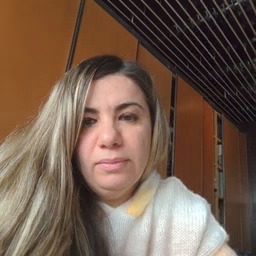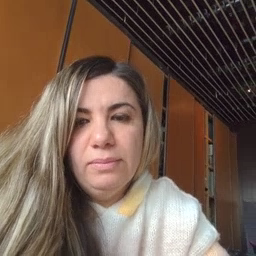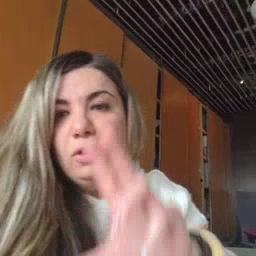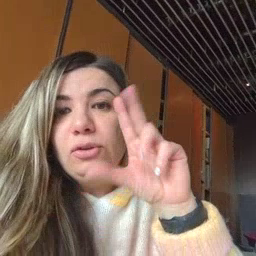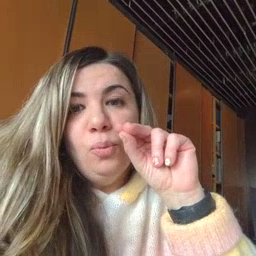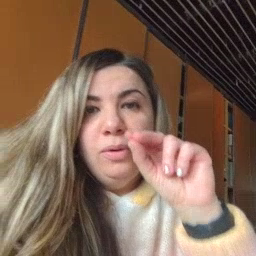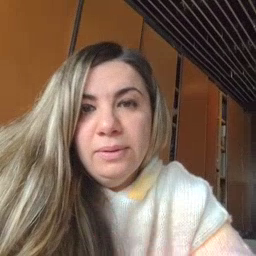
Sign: no